Field crop: maize
Growth stage: 2
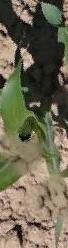
Species: maize